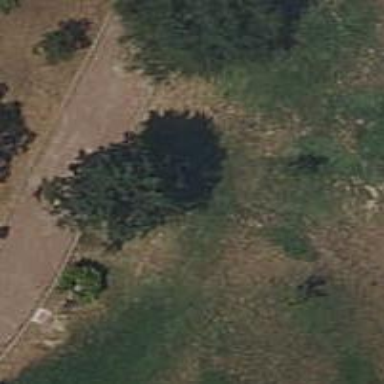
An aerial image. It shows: Park with broadleaved deciduous trees.